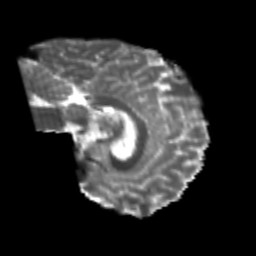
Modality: T2w
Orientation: sagittal
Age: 22
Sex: male
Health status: healthy
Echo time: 0.074 s